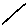
Label: line